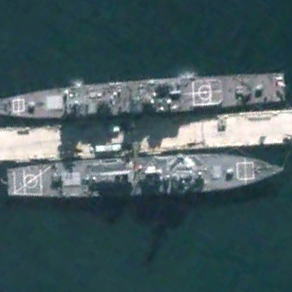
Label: destroyer